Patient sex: M
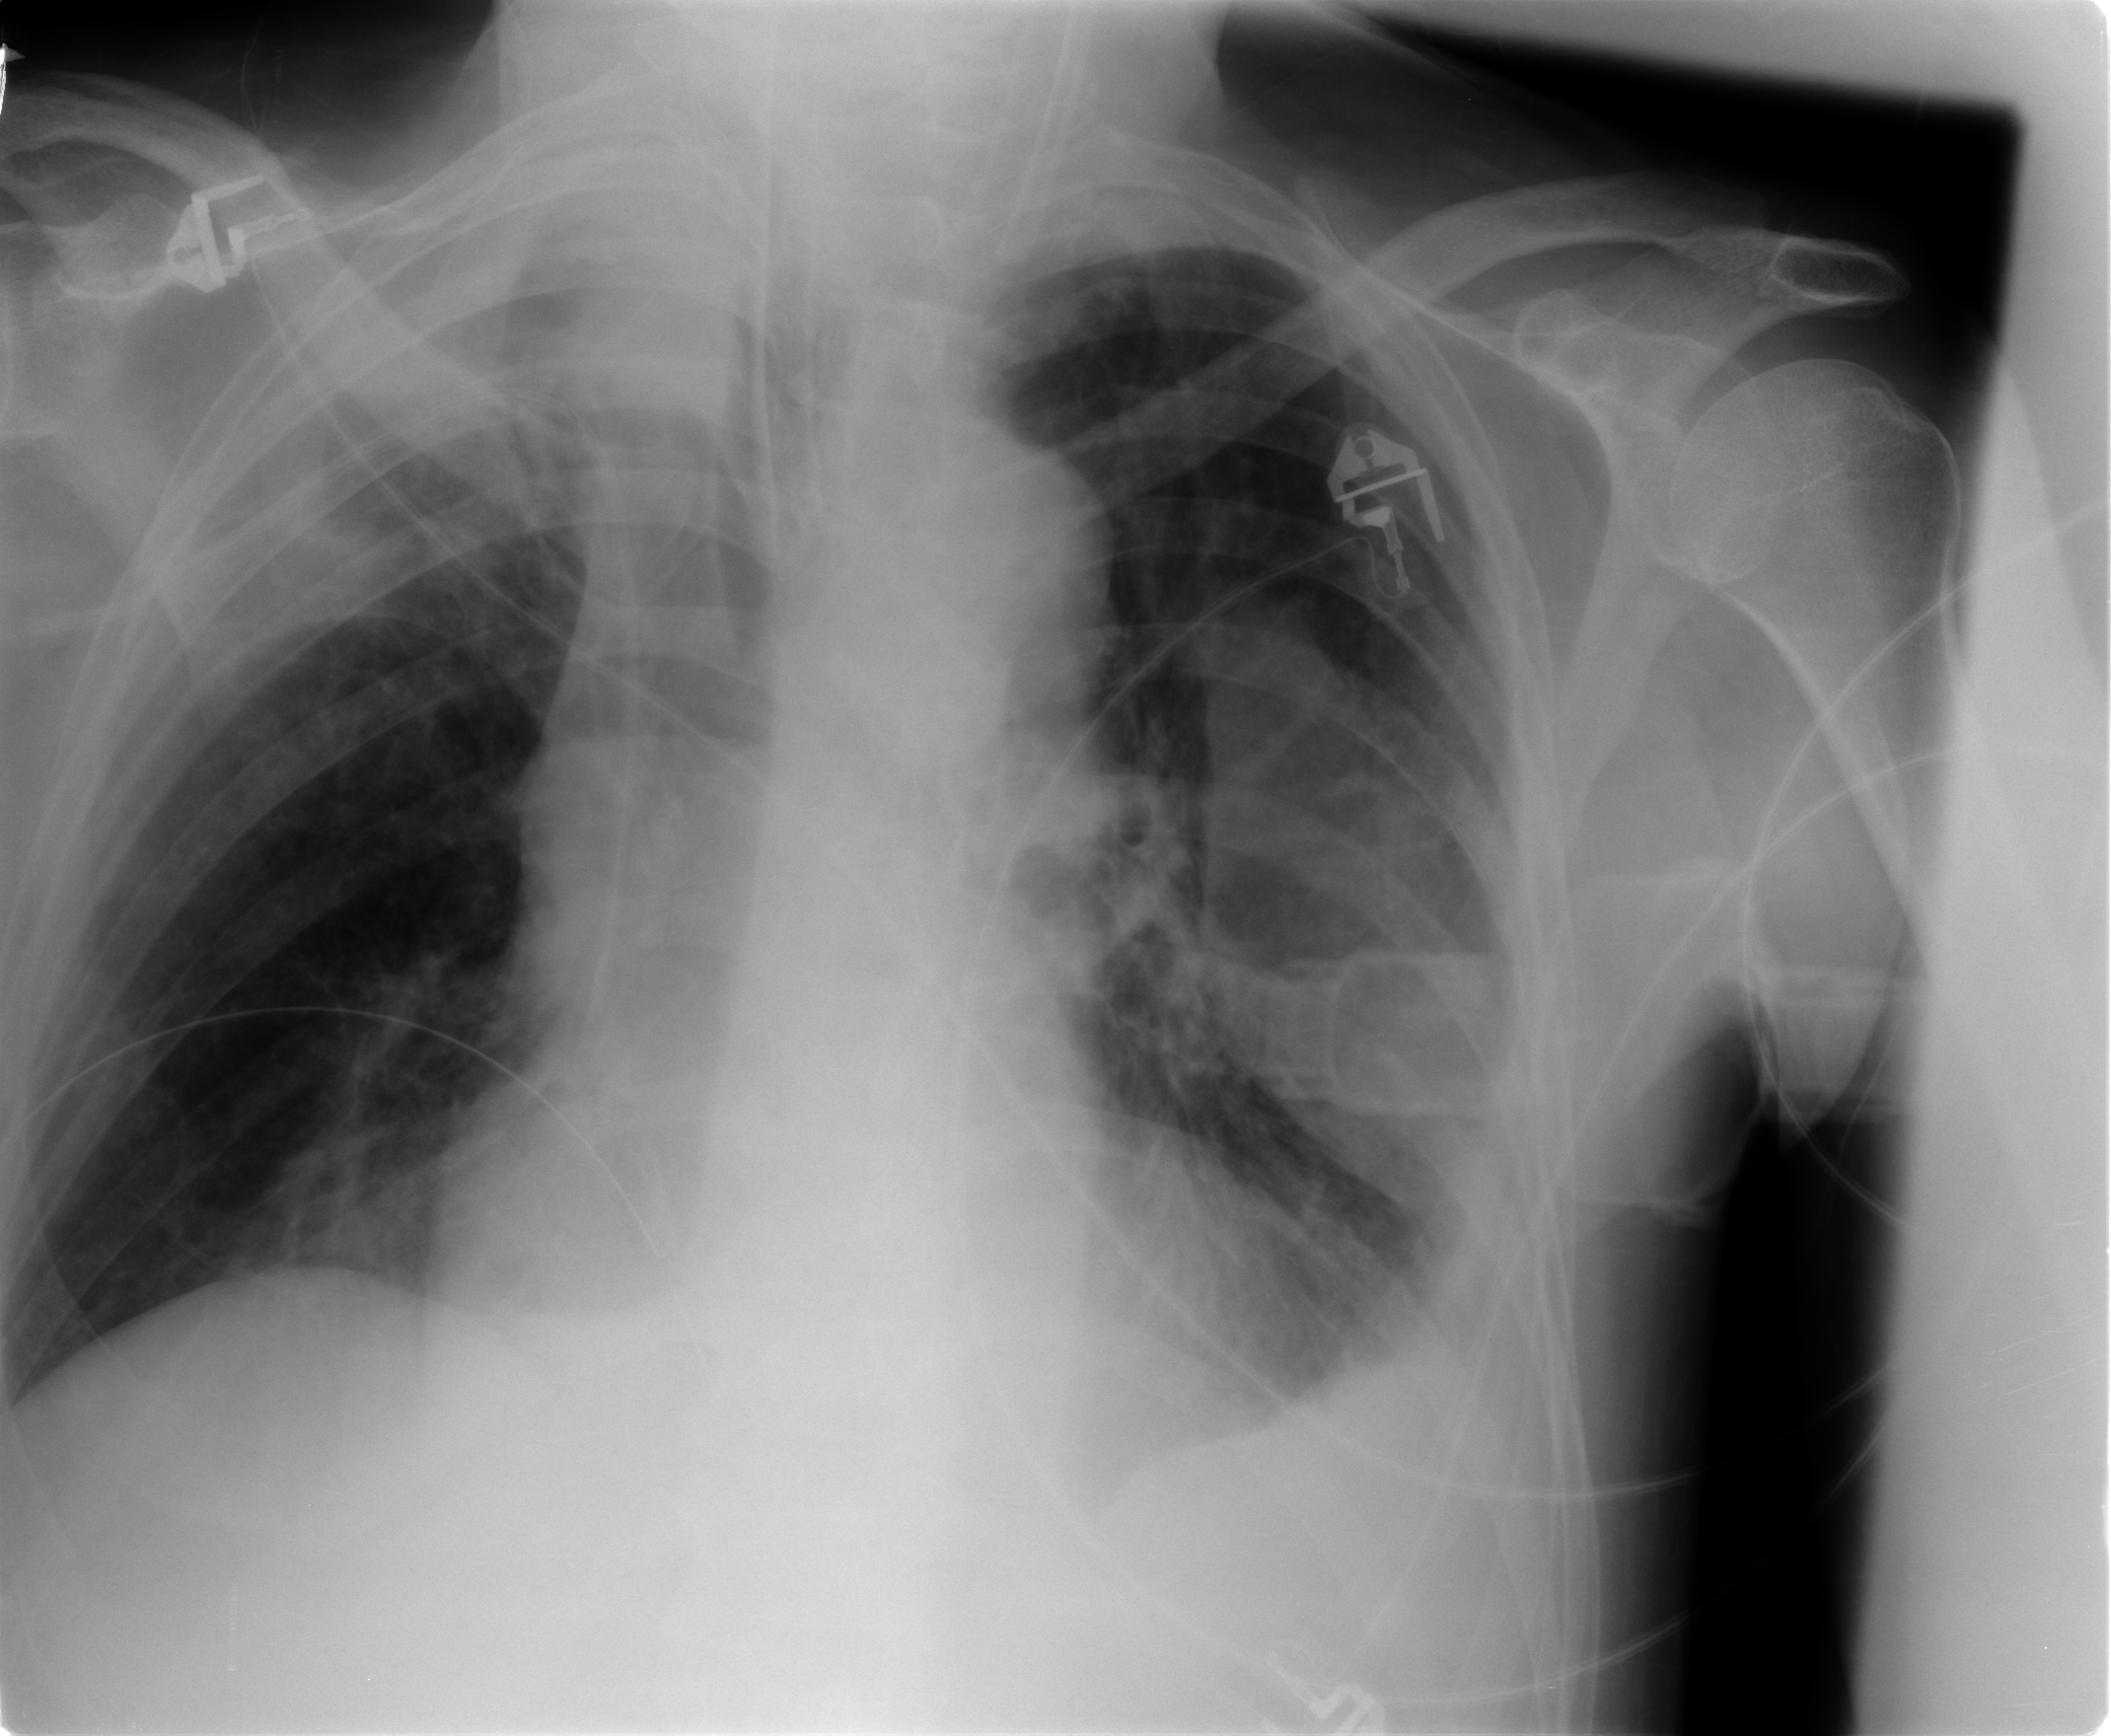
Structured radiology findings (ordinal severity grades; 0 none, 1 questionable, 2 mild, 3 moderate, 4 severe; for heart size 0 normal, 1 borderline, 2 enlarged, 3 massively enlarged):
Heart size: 0
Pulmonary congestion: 2
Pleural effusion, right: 0
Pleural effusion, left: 2
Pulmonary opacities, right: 3
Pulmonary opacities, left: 1
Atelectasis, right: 2
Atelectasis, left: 2